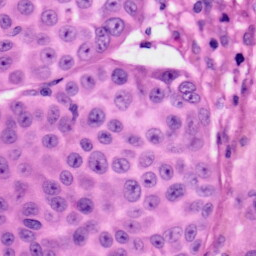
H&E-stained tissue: Skin